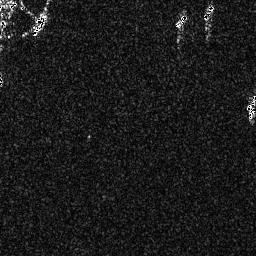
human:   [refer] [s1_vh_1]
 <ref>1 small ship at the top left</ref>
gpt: <box>[[12, 5, 18, 13, 0]]</box>

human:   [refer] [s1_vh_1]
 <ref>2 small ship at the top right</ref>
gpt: <box>[[68, 5, 72, 10, 0]], [[78, 0, 83, 7, 0]]</box>